Field crop: tomato
Growth stage: 1
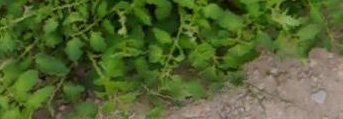
Species: tomato